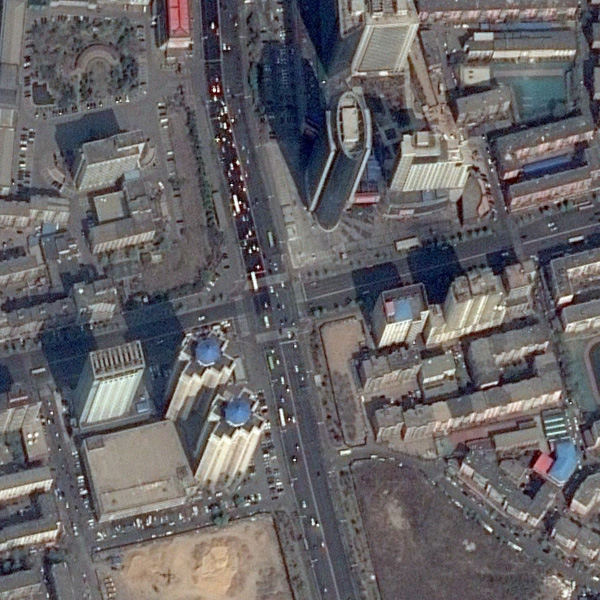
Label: Commercial